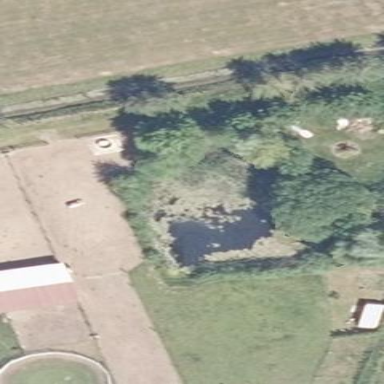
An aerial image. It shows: Serene pond surrounded by nature.